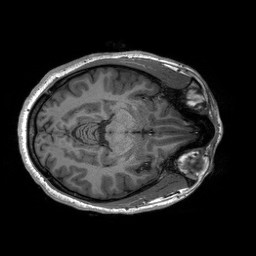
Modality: T1w
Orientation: coronal